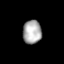
Tissue: lung
Cell type: Epithelial cells
Senescence score: 0.1937
Nuclear area (px): 434
Mean DAPI intensity: 170.829